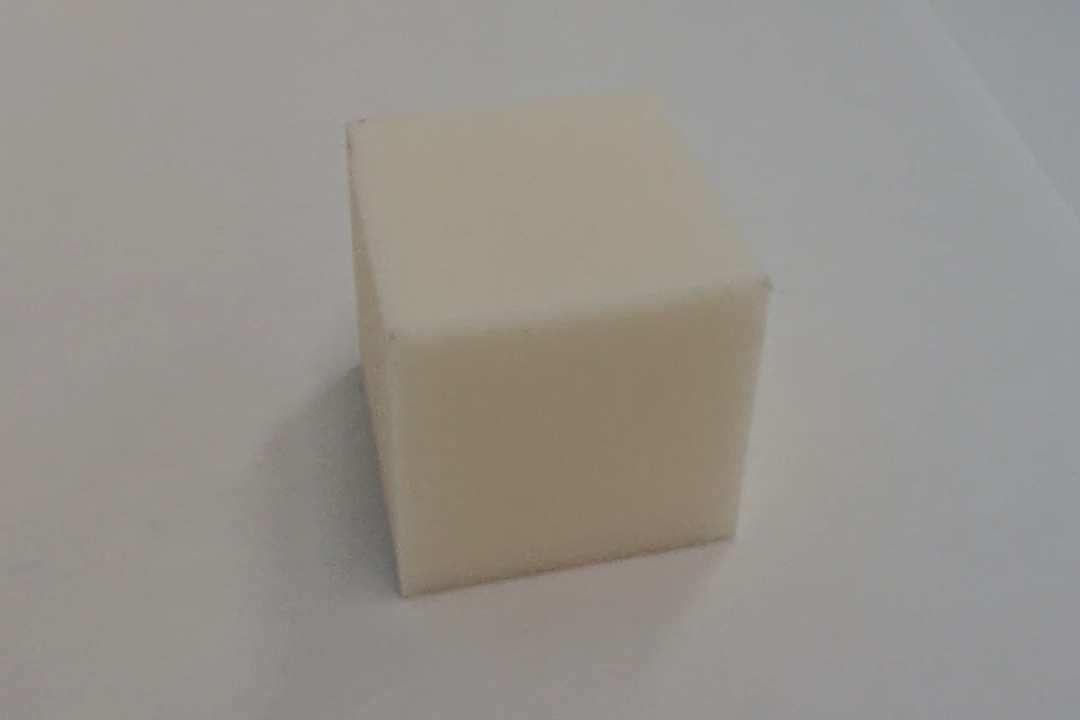
Label: Cuboid